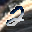
Label: 2